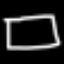
Label: square